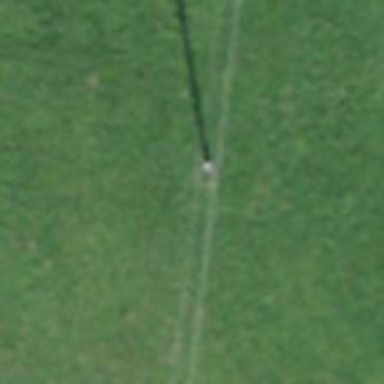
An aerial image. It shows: Power pole.